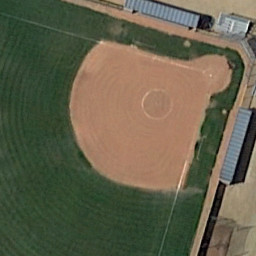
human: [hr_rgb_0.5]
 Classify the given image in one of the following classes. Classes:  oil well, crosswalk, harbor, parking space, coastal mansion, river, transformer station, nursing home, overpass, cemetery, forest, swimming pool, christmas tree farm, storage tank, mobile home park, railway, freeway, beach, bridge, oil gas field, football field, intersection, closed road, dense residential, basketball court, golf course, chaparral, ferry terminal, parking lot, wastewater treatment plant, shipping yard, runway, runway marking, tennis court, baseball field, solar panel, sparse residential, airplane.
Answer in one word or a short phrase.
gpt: baseball field